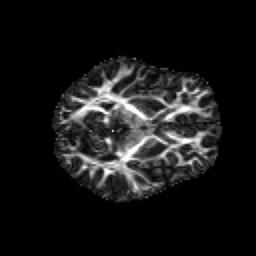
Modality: FA
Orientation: axial
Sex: male
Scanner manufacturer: siemens
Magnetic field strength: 3 T
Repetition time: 5 s
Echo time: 0.071 s